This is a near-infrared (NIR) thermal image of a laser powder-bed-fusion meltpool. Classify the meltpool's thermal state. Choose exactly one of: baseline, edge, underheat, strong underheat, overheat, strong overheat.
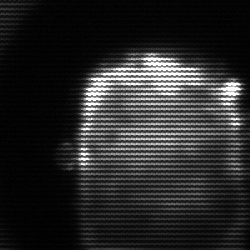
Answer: baseline